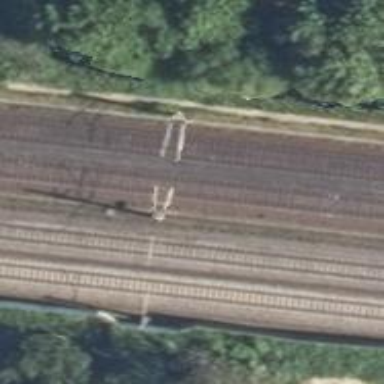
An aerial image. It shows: Railway milestone with catenary mast.